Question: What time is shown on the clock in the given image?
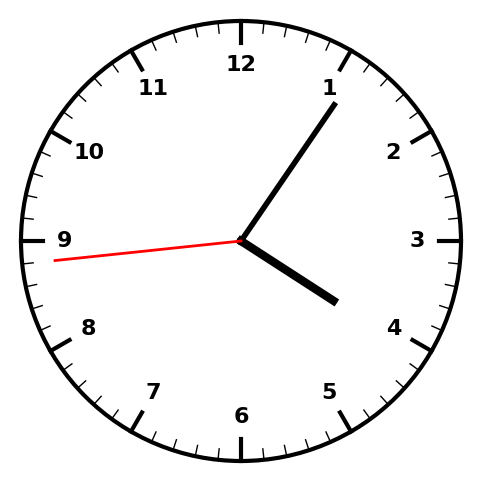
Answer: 04:05:44